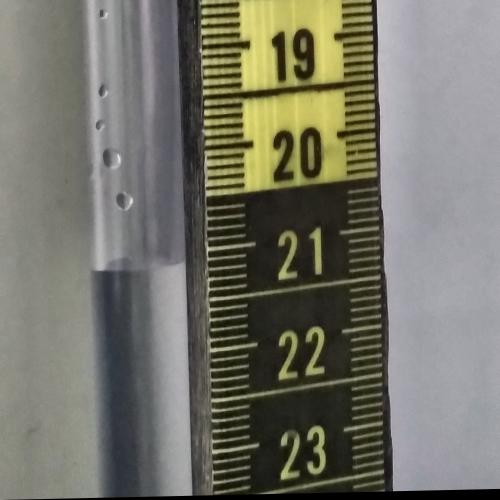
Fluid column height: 21.1 cm